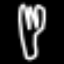
Label: fork